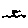
Label: flower